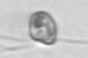
Label: flagellate_morphotype1